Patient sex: M
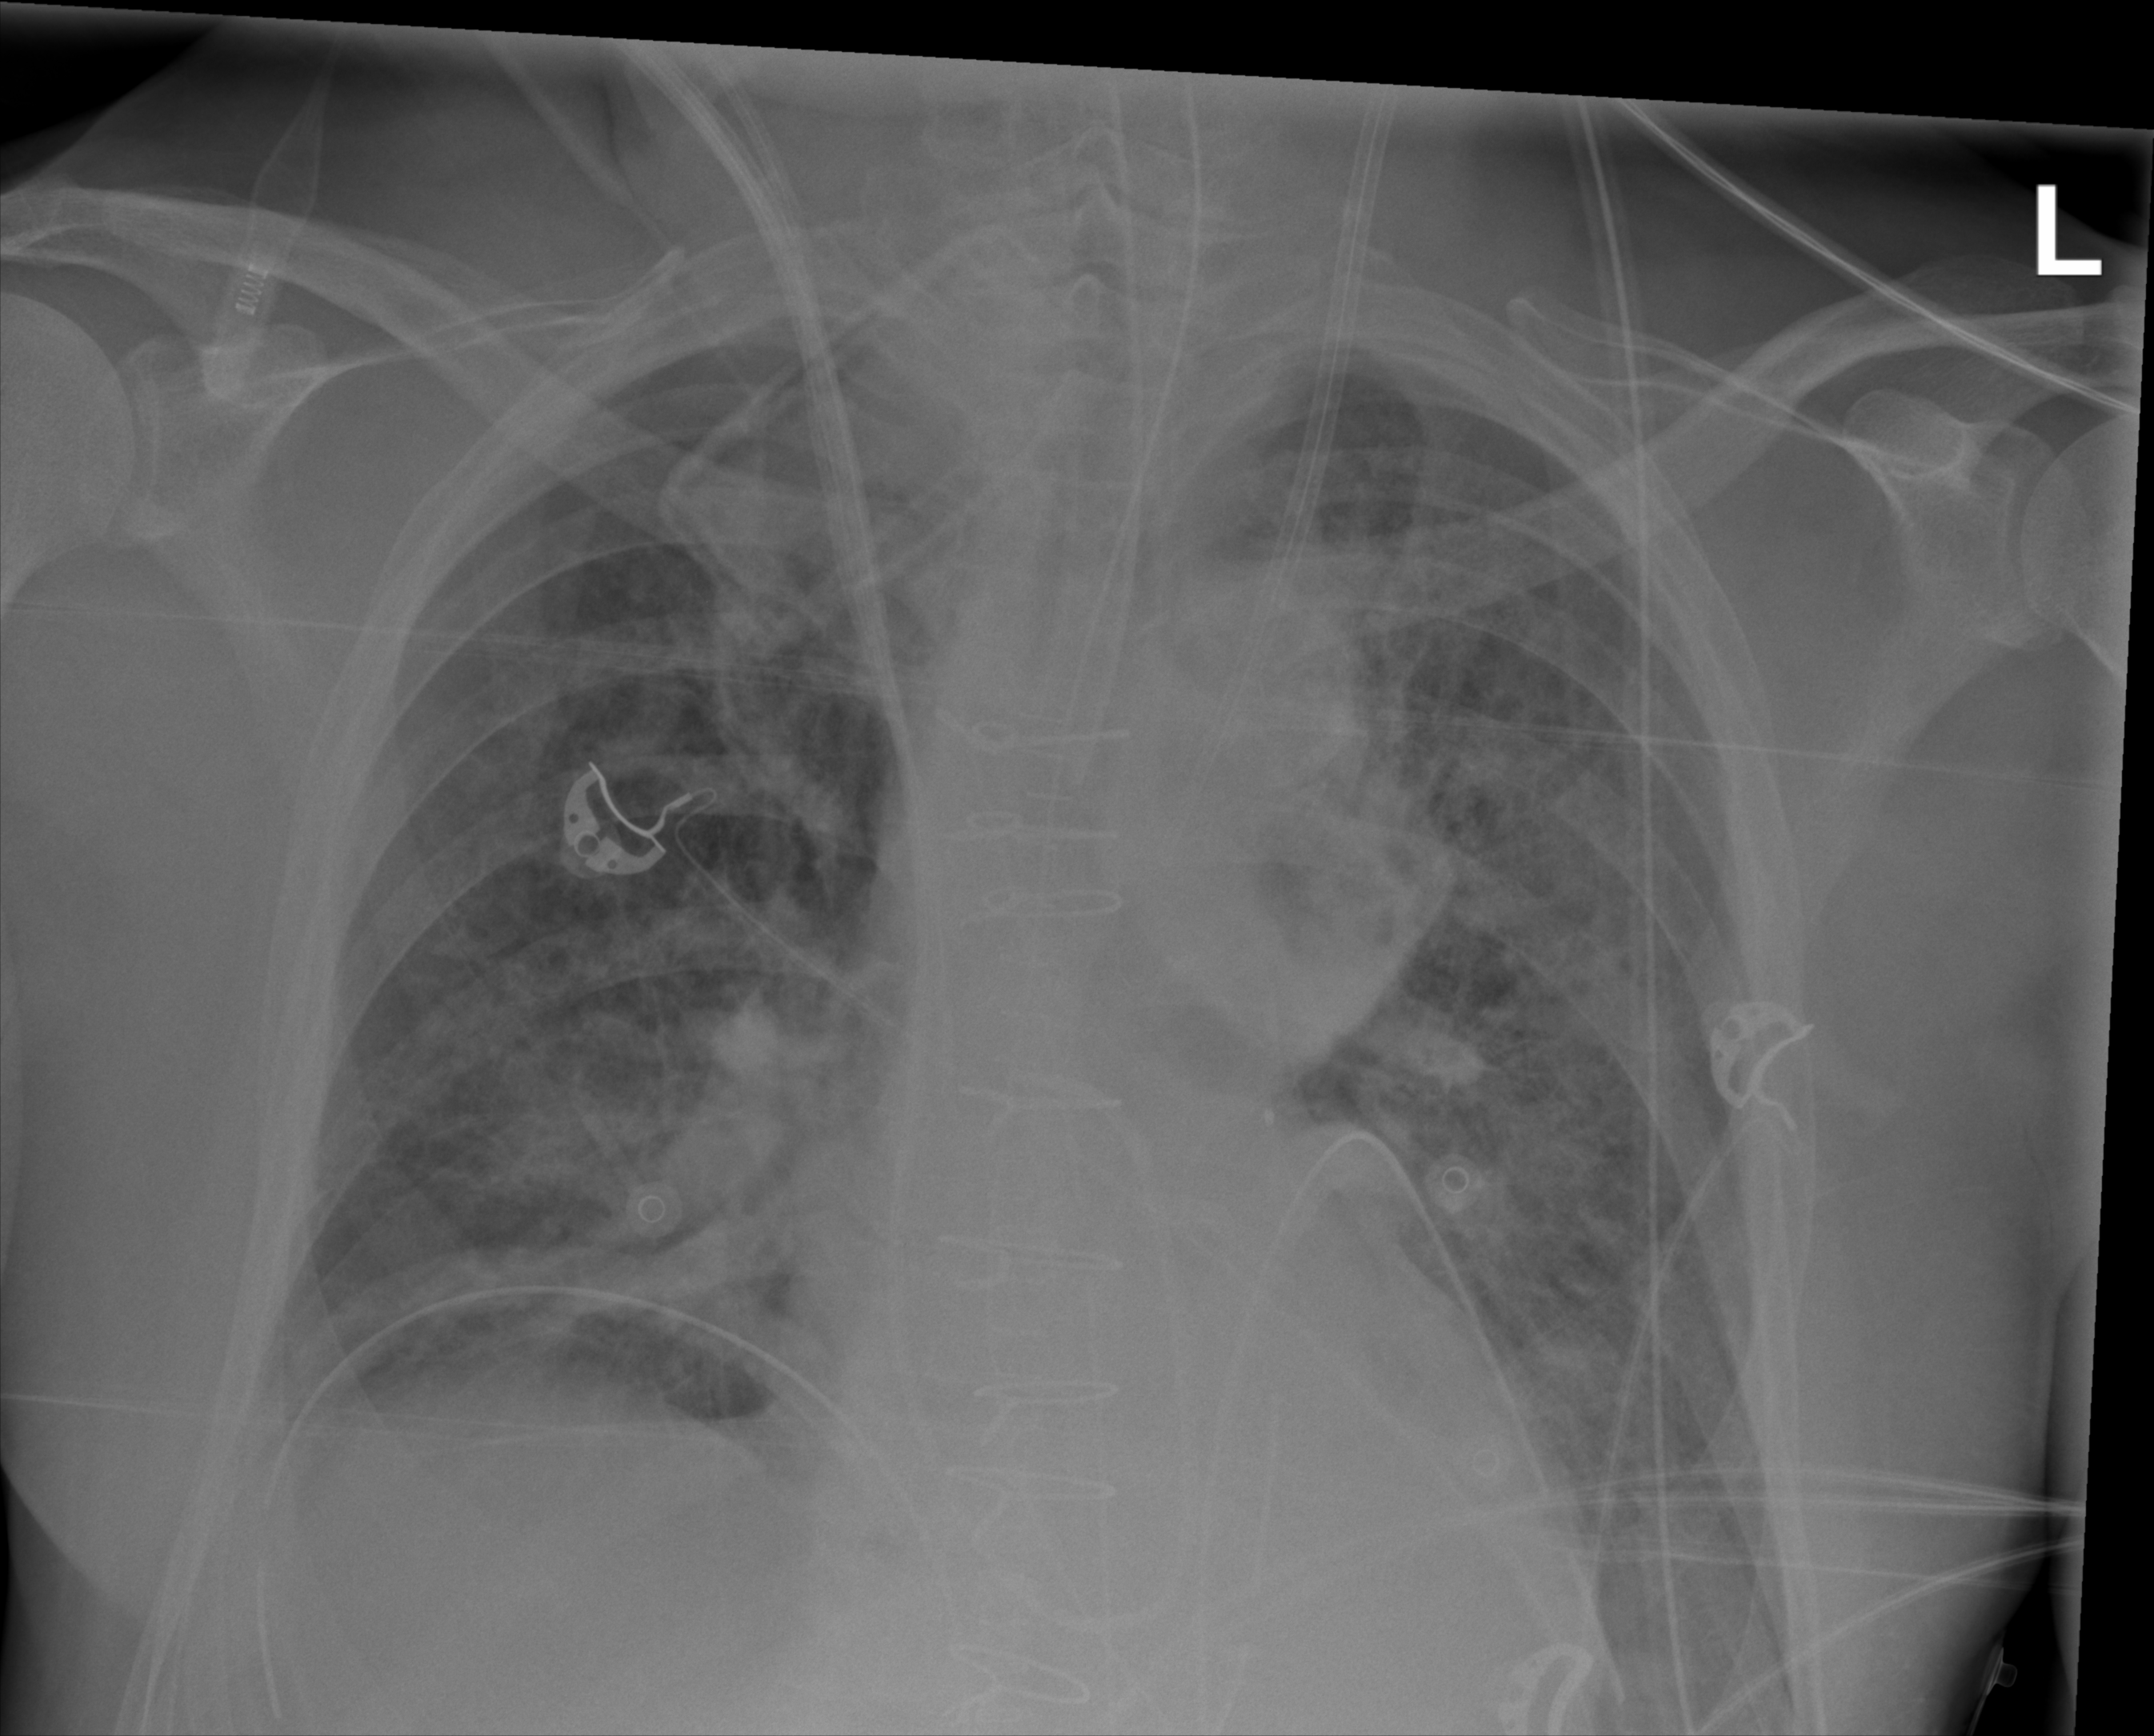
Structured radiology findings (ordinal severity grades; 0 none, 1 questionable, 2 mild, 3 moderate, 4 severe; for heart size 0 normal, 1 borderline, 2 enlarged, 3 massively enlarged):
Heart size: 0
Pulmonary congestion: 2
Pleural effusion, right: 0
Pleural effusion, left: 0
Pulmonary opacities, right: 2
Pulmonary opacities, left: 2
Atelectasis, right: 2
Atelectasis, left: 0